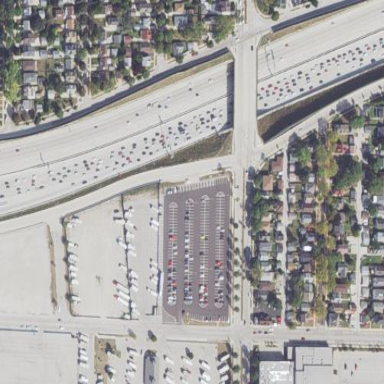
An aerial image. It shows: Surface parking lot with asphalt. It is park and ride facility.